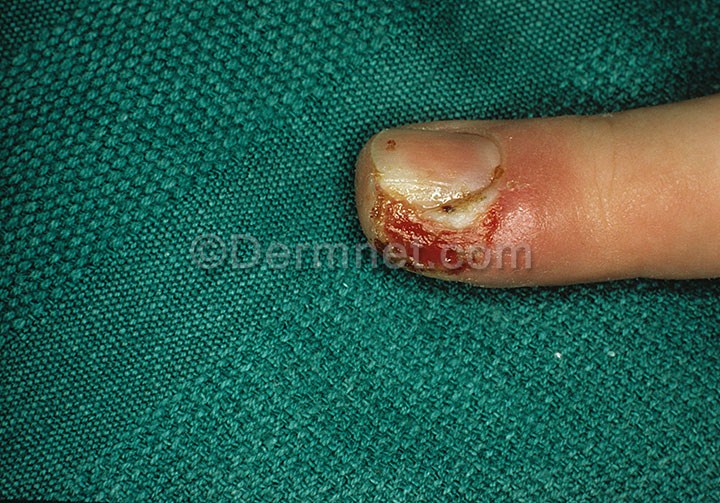
Disease: Herpes HPV and other STDs Photos